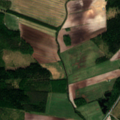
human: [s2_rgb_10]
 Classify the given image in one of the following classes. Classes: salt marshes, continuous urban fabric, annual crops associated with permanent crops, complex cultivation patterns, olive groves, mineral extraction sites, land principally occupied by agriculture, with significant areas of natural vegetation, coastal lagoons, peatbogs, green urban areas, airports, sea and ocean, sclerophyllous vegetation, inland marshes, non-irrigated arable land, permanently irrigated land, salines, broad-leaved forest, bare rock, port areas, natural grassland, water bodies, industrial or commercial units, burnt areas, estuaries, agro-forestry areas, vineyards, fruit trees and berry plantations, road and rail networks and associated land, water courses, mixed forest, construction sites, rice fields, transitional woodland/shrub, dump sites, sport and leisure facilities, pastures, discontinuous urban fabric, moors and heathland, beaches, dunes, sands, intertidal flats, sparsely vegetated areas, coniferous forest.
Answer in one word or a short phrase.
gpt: non-irrigated arable land, land principally occupied by agriculture, with significant areas of natural vegetation, broad-leaved forest, coniferous forest, mixed forest